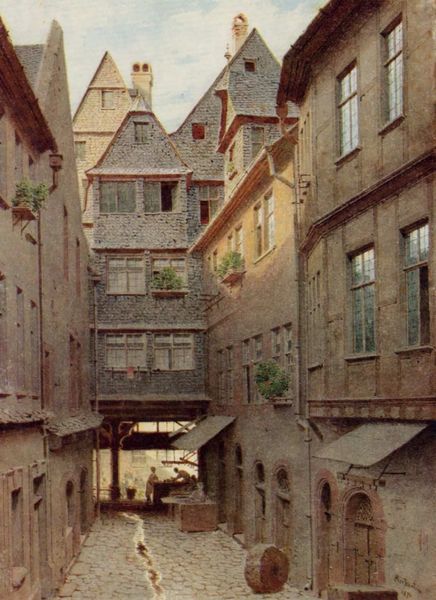
Titel: Frankfurt am Main, Tuchgaden
Künstler: Carl Theodor Reiffenstein
Standort: Frankfurt (am Main)
Institution: Historisches Museum
Schlagwörter: himmel, mann, schatten, wasser, wolken, bäume, grün, menschen, stadt, blumen, braun, bunt, fenster, frau, glas, grau, hell, holz, licht, männer, pfeiler, schmuck, strasse, säule, tür, weiss, dach, gebäude, haus, weg, wiese, wolke, leute, malerei, alt, architektur, mensch, stein, steine, holland, niederlande, öl, bach, häuser, sonne, realismus, personen, person, pflanze, pflanzen, front, kamin, kamine, schornstein, balkon, düster, ansicht, bogen, fassade, fassaden, gasse, naturalismus, pflaster, türen, vedute, wohnhäuser, arbeiten, leer, leere, dorf, dächer, giebel, mauer, schornsteine, ziegel, schlucht, backstein, hof, türe, läden, markt, rad, rundbogen, essen, realistisch, schmal, korb, balken, deutsch, durchgang, menschenleer, tor, stege, foto, fotografie, bögen, eingang, eng, gang, hinterhof, blumenkästen, innenhof, verkauf, gehsteig, torbogen, rinnsal, pfahl, idyll, regenrinne, kopfsteinpflaster, pflasterstein, stand, fass, rolle, tore, gesims, handwerker, fensterscheiben, mittelalter, offenes fenster, fachwerk, fensterbrett, blumenkasten, lock, fässer, vordach, waldmüller, marktstand, holzpfahl, rinne, markise, straßenzug, satteldach, spitzgiebel, first, giebelfenster, schrägdach, durchsicht, kästen, morgens, markisen, altstadt, heuballen, morgenstimmung, strohballen, torhaus, abfluss, unterführung, mühlstein, schiebefenster, gässchen, hausdächer, straenzug, straßenansicht, flaster, häusergiebel, kopfsteinplfaster, blumenkiste, häusere, ahperspektive, holzsäule